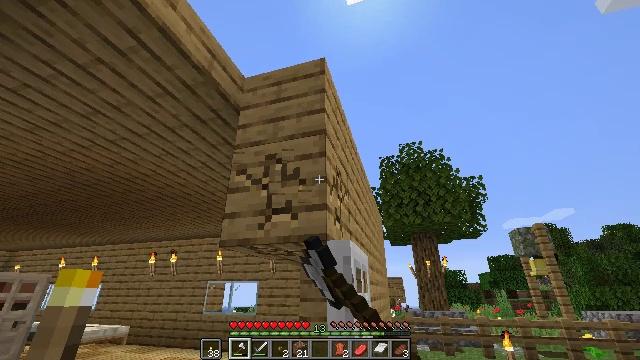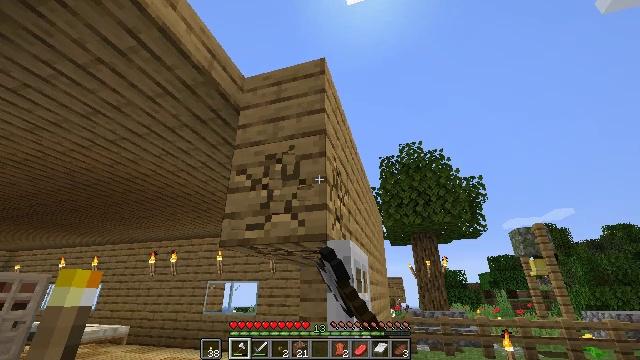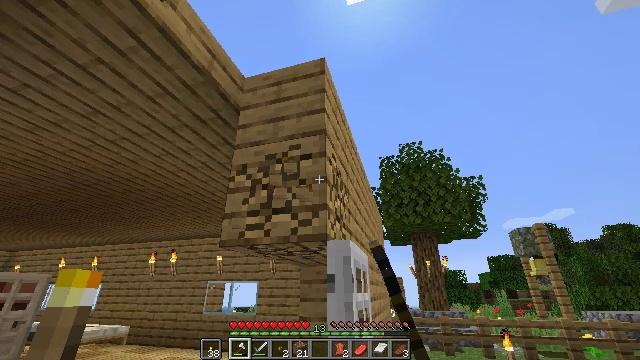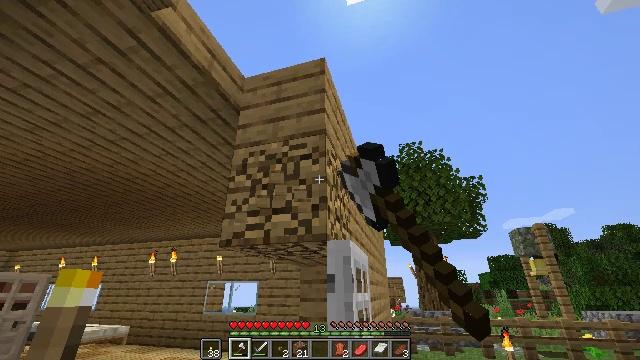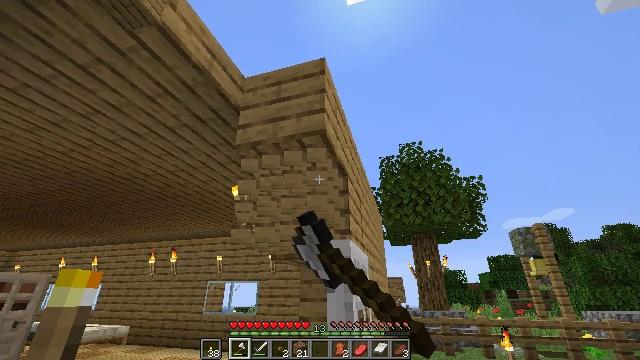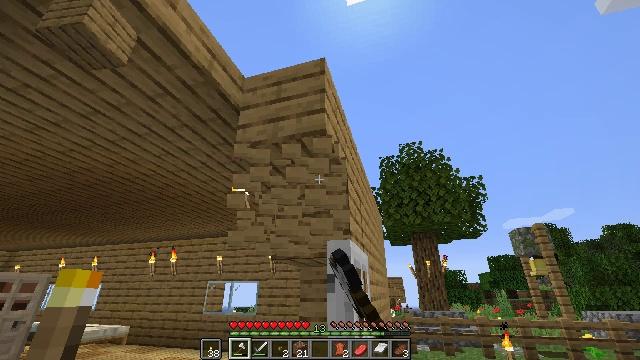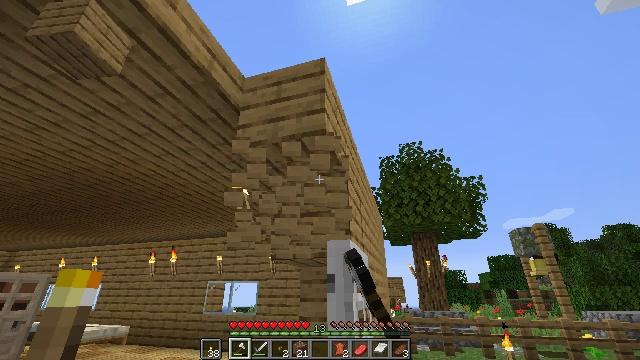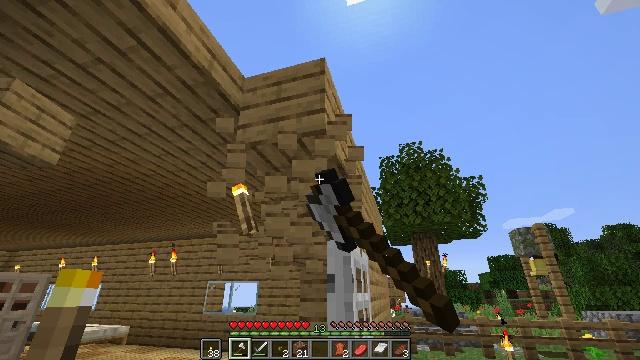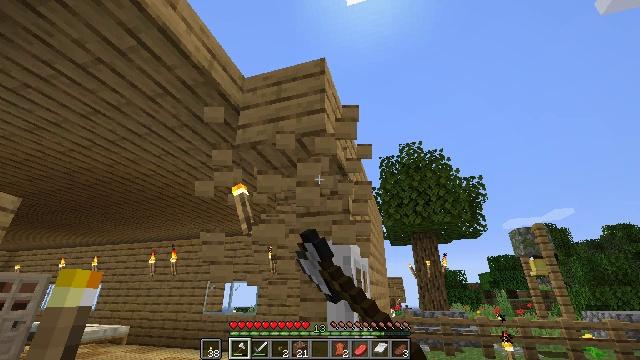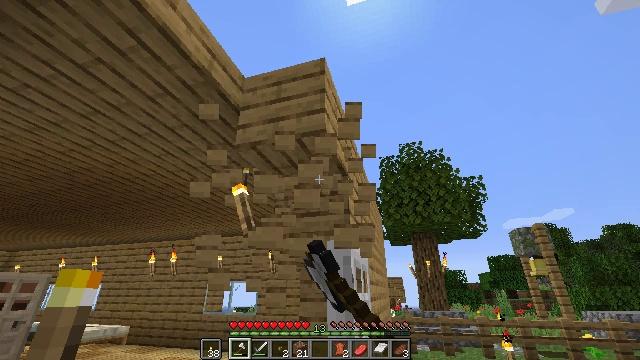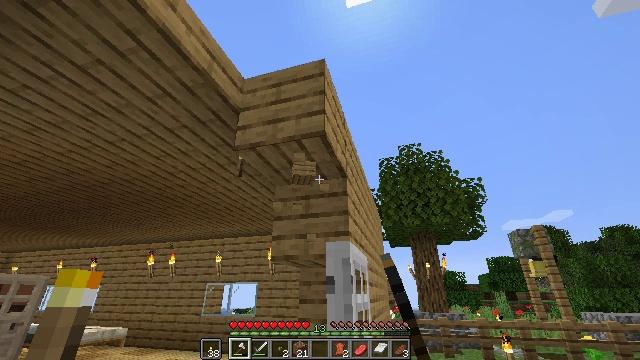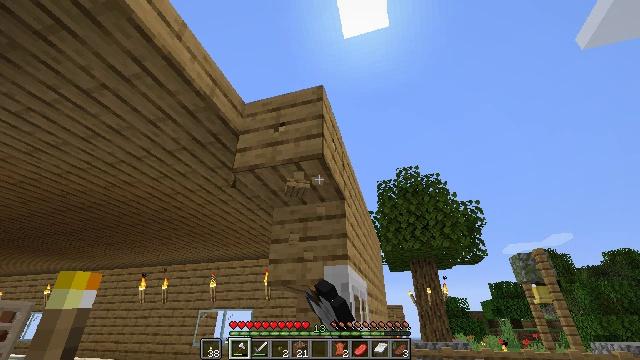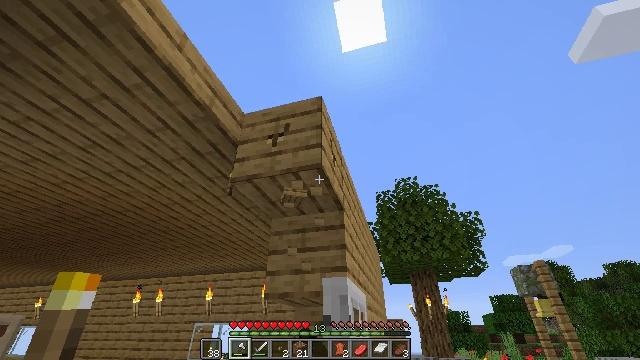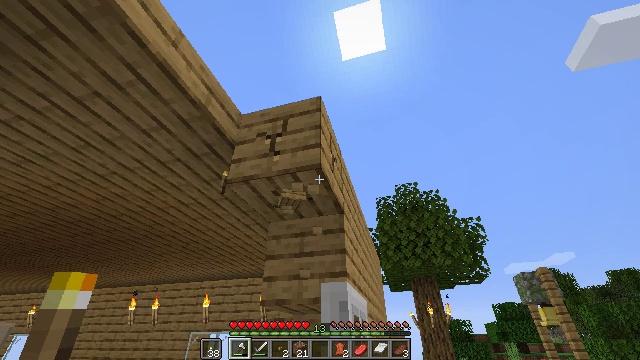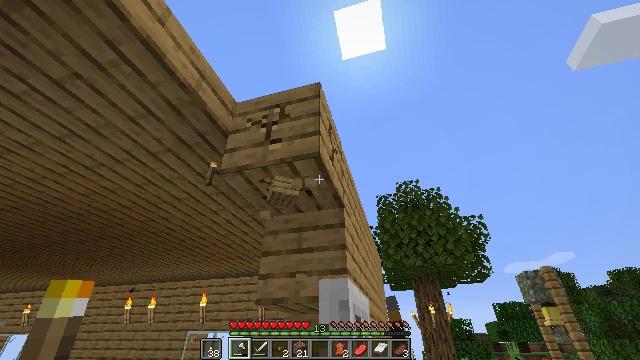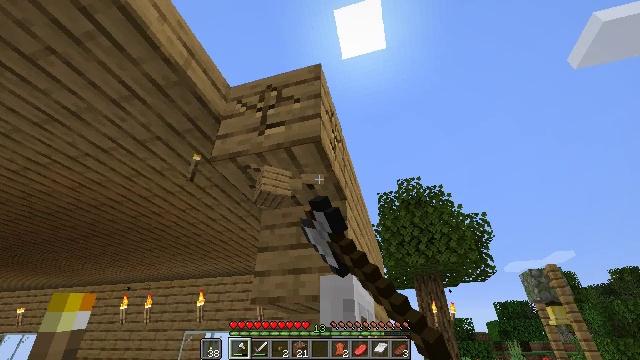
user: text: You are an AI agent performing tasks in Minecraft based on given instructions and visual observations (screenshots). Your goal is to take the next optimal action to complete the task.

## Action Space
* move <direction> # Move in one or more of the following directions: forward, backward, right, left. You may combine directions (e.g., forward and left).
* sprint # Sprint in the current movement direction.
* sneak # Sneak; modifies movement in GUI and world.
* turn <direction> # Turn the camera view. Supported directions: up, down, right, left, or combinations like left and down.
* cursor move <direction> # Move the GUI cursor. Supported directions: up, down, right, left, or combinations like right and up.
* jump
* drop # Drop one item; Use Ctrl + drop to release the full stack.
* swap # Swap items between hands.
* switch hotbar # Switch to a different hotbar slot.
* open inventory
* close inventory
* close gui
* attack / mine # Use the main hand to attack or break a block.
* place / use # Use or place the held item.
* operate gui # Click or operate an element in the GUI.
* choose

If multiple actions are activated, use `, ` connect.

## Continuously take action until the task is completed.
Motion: motion action
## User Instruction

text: Collect the oak planks from the structure.
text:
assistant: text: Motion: attack / mine
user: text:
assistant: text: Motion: attack / mine
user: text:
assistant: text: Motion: attack / mine
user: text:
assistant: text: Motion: attack / mine
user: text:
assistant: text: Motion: attack / mine
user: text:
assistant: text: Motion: attack / mine
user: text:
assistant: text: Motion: attack / mine
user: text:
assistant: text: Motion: attack / mine
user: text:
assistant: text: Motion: attack / mine
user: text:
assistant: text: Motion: attack / mine
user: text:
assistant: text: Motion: turn up, attack / mine
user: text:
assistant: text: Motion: move forward, turn up, attack / mine
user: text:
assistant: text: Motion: move forward, turn up, attack / mine
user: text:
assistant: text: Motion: move forward, attack / mine
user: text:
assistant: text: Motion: move forward, attack / mine
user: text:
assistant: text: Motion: attack / mine
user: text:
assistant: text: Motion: attack / mine
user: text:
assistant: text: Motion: attack / mine
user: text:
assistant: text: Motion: attack / mine
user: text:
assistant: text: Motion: attack / mine
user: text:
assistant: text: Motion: attack / mine
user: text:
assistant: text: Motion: attack / mine
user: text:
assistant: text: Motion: turn up, attack / mine
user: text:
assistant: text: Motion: attack / mine
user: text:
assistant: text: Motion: attack / mine
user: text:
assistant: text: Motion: attack / mine
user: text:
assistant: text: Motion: attack / mine
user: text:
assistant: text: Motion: turn right and down, attack / mine
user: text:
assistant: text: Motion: turn right and down, attack / mine
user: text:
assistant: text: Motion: turn down, attack / mine